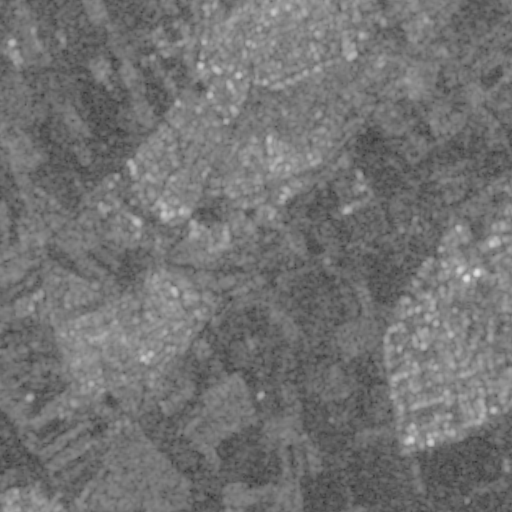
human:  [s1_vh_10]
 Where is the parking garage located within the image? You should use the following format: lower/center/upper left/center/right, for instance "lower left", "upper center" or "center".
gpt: The parking garage is located in the lower right of the image.
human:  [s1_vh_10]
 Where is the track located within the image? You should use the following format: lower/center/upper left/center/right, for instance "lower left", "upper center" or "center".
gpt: The track is located in the upper right of the image.
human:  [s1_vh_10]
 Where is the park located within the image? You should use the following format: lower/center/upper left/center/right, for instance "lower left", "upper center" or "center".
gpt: There is no park in the image.

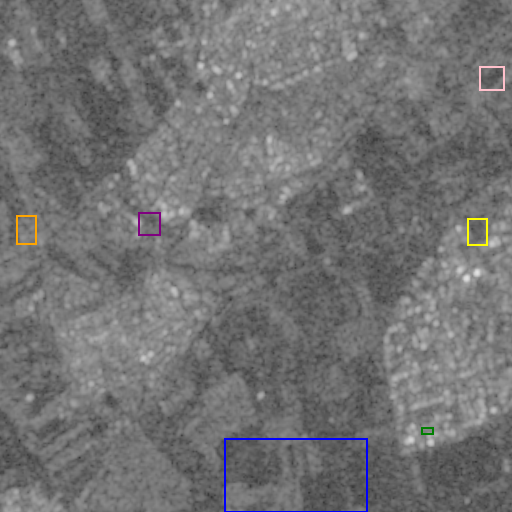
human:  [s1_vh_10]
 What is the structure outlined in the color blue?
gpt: The structure outlined in blue is a crop field.
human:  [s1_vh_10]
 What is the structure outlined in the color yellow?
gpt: The structure outlined in yellow is a park.
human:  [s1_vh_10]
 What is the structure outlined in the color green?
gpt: The structure outlined in green is a parking garage.
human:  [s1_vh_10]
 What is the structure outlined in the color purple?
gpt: The structure outlined in purple is a parking lot.
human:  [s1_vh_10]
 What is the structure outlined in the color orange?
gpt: The structure outlined in orange is a power substation.
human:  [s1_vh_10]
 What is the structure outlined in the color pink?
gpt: The structure outlined in pink is a track.
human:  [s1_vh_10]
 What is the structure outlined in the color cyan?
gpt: There is no cyan outline.